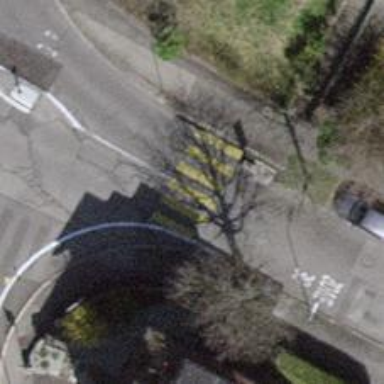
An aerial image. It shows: Uncontrolled crossing on the road.